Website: lowes
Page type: customer-info-address
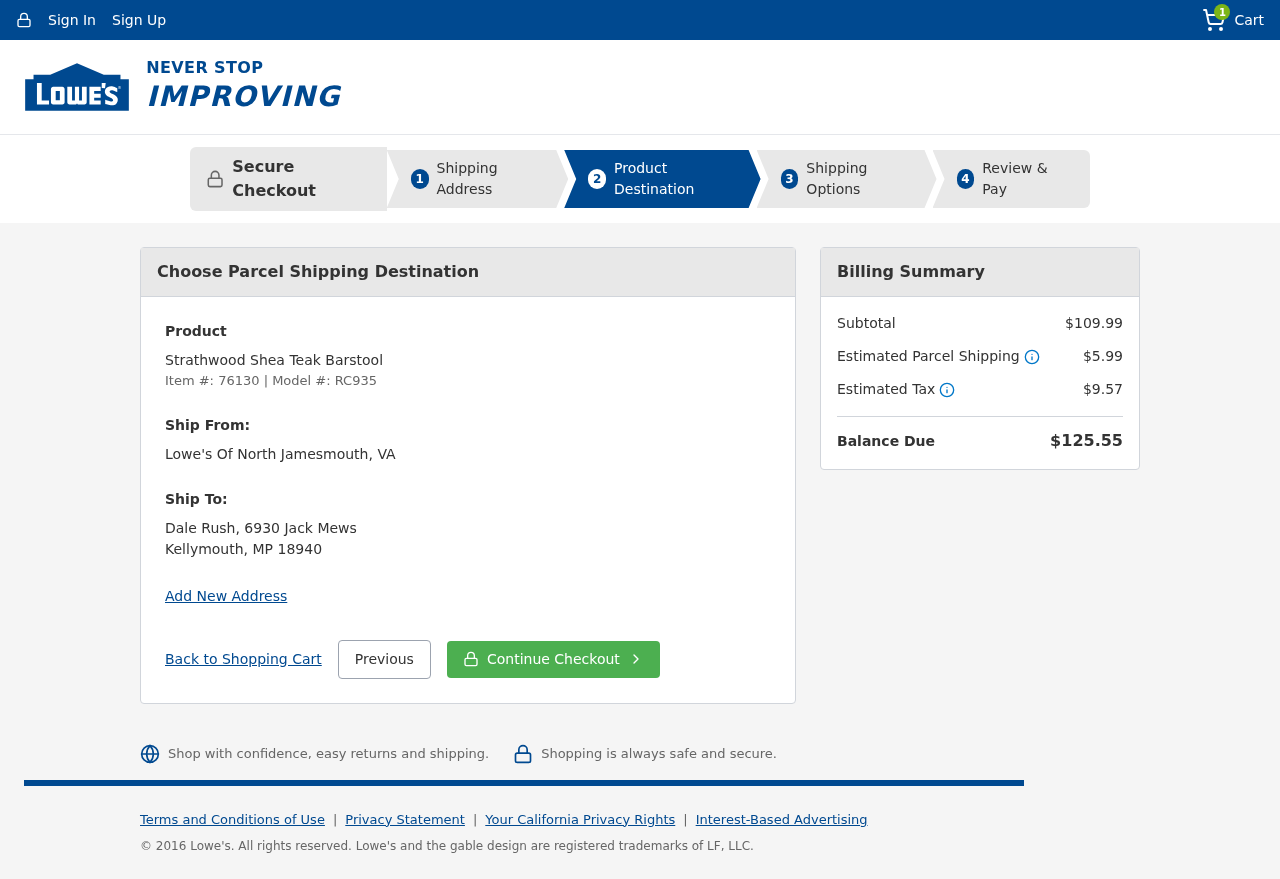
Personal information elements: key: PII_FULLNAME
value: Dale Rush
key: PII_STREET
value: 6930 Jack Mews
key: PII_CITY_STATE2
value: North Jamesmouth, VA
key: PII_CITY_STATE_ZIP
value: Kellymouth, MP 18940
Product elements: key: PRODUCT1_NAME
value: Strathwood Shea Teak Barstool
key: PRODUCT1_ITEM_NUMBER
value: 76130
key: PRODUCT1_MODEL_NUMBER
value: RC935
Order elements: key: ORDER_NUM_ITEMS
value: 1
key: ORDER_SUBTOTAL
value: $109.99
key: ORDER_SHIPPING_COST
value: $5.99
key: ORDER_TAX
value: $9.57
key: ORDER_TOTAL
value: $125.55